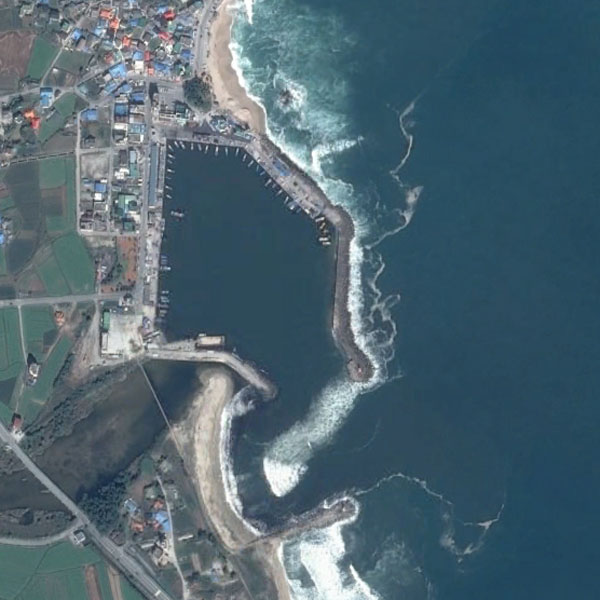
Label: Port